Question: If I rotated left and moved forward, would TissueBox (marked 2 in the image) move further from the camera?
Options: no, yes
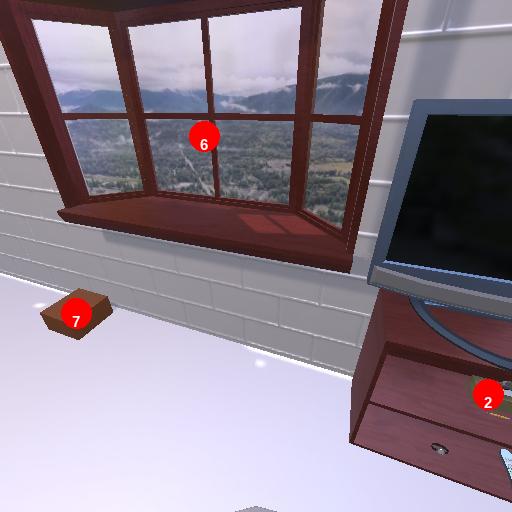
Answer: no